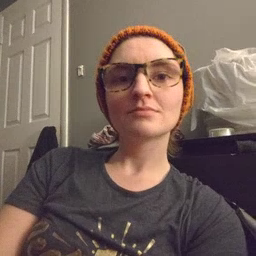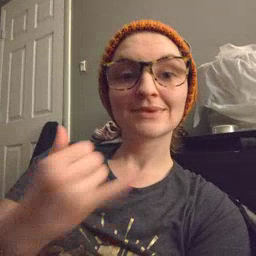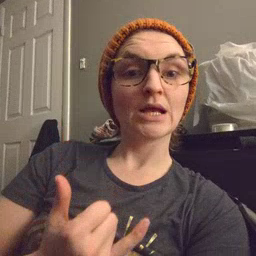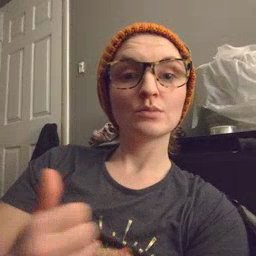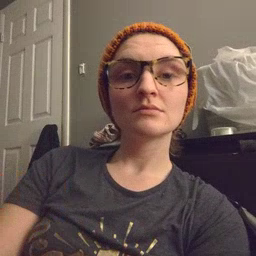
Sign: now